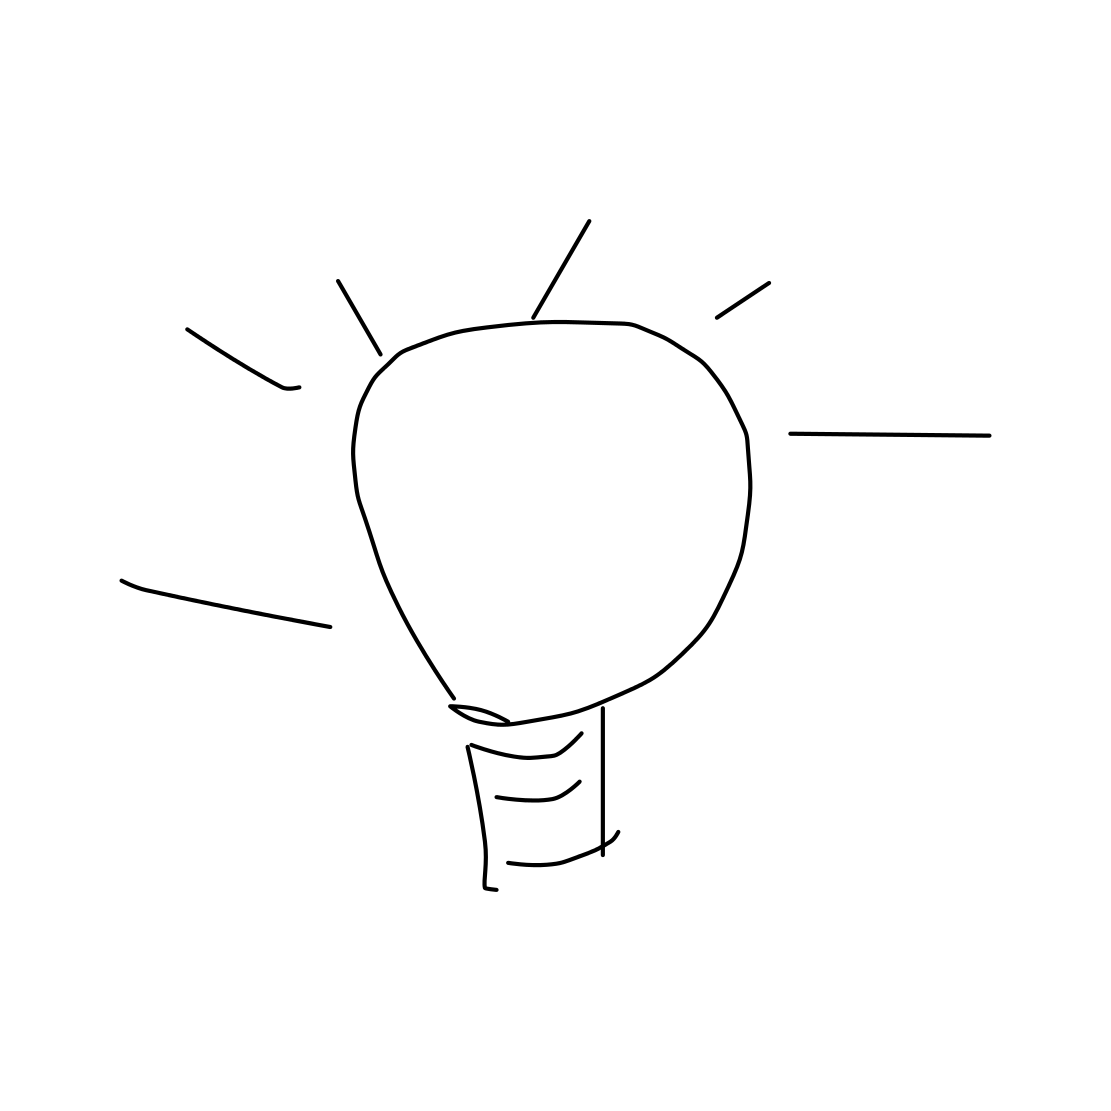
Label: lightbulb